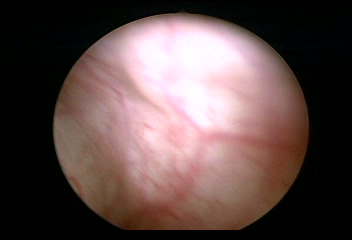
Modality: WLC
Class: Normal mucosa
Bladder cancer association: No